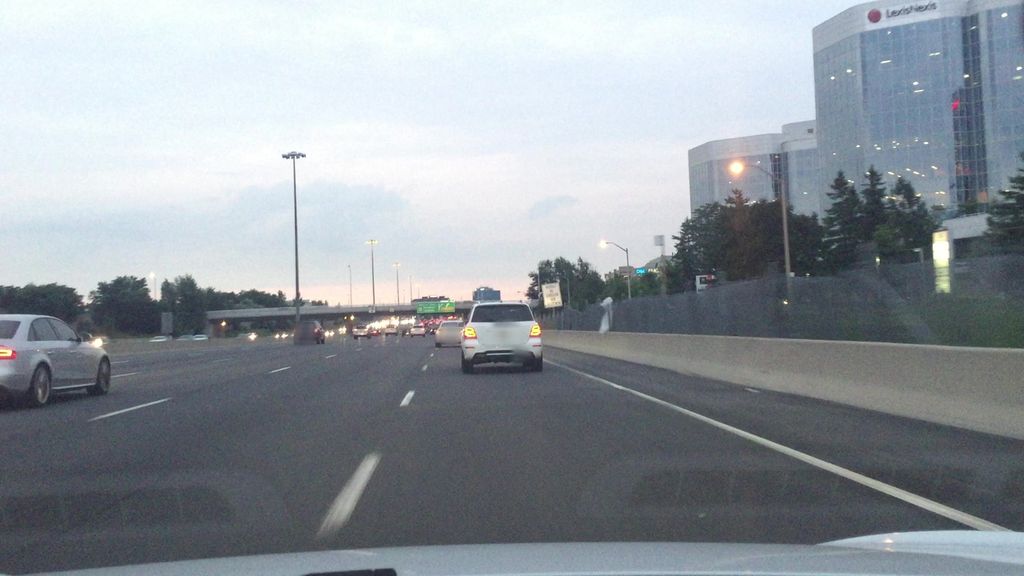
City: toronto